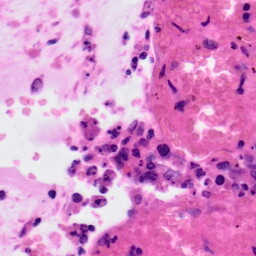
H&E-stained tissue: Colon